Interaction volume radius: 5 \u00c5
Interaction volume height: 30 \u00c5
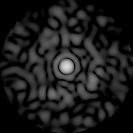
Disorder parameter: 0.8377